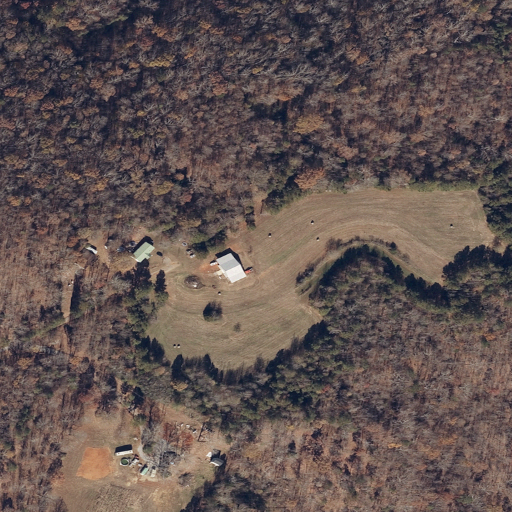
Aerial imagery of mountain in Alabama named Tarkiln Mountain containing deciduous forest, pasture, open development, grassland, and mixed forest